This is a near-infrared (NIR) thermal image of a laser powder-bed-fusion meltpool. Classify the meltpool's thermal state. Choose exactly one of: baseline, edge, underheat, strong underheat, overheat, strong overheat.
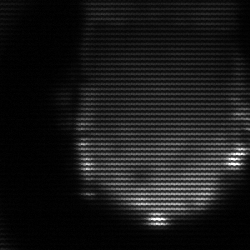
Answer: edge